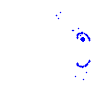
Particle: pion